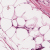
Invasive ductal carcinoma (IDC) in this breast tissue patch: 0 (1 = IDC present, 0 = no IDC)